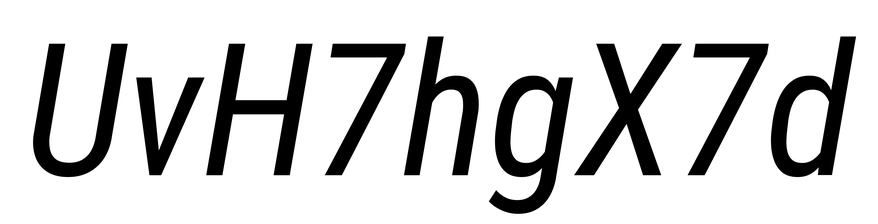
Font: Roboto-Italic_Condensed_Italic